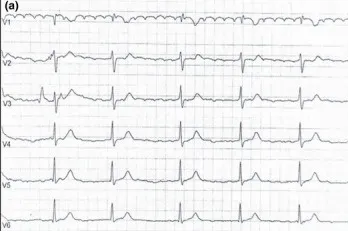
Clinical data of the proband. (a) Electrocardiogram showed atrial fibrillation with second degree atrioventricular block.
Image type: electrography (ekg)